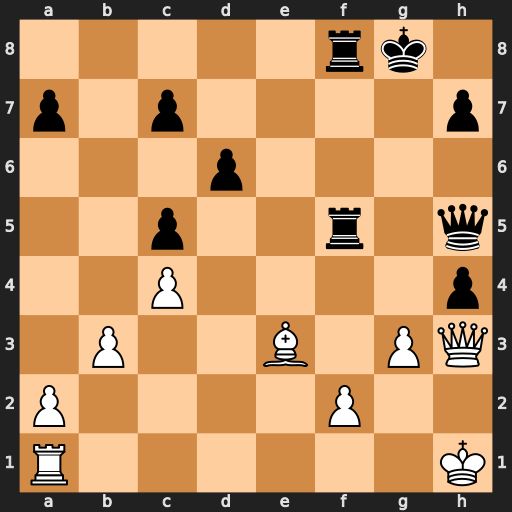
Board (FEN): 5rk1/p1p4p/3p4/2p2r1q/2P4p/1P2B1PQ/P4P2/R6K
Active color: w
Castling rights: -
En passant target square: -
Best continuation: g4 Qe8 gxf5